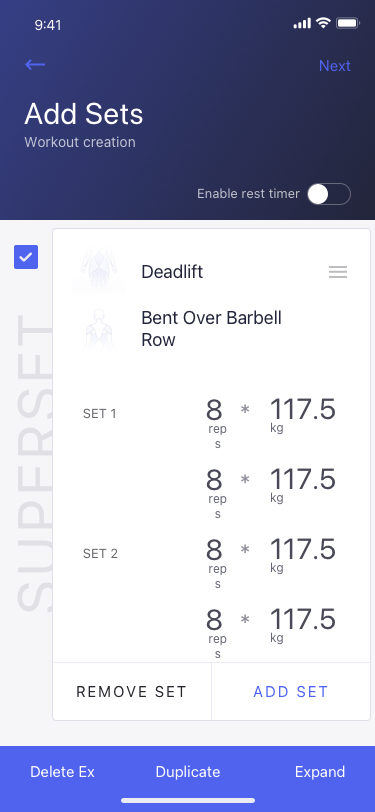
Text in this UI design:
ADD SET
REMOVE SET
Bent Over Barbell Row
Deadlift
Expand
Duplicate
Delete Ex
Enable rest timer
Workout creation